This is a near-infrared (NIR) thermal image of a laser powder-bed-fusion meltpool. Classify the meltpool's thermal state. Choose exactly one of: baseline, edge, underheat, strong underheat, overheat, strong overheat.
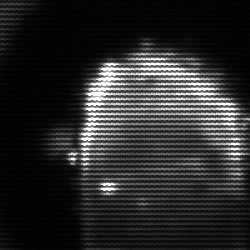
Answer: baseline